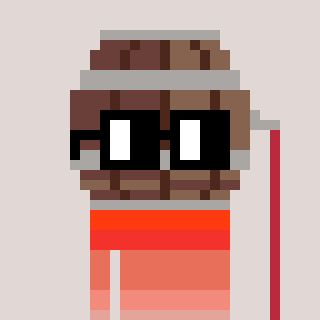
a pixel art character with square black glasses, a wine barrel-shaped head and a green-colored body on a warm background